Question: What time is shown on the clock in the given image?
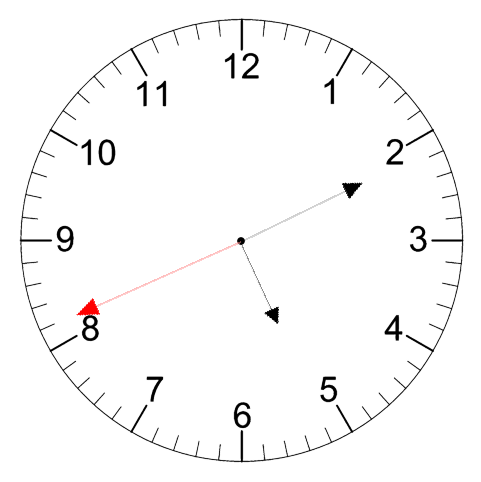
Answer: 05:10:41